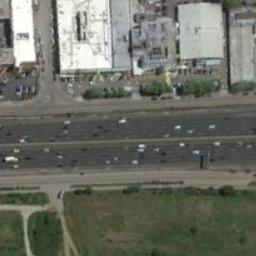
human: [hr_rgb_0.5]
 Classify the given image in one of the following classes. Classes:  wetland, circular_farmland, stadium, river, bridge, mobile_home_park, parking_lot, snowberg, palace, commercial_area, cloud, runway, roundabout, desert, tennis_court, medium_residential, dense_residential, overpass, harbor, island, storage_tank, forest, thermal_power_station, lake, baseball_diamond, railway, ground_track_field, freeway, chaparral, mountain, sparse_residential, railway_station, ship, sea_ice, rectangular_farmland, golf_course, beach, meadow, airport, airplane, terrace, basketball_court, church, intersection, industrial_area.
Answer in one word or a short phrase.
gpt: freeway